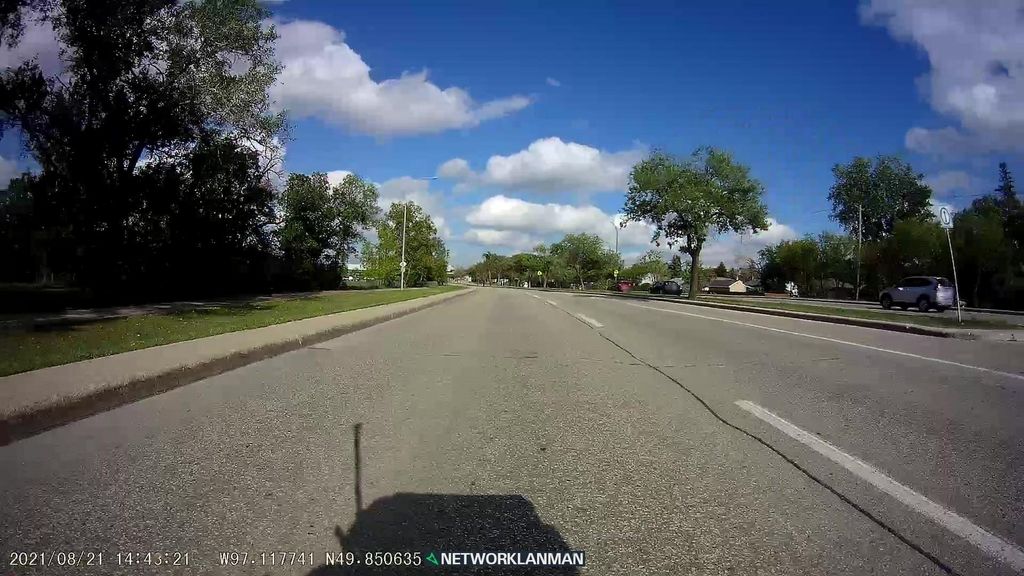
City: winnipeg